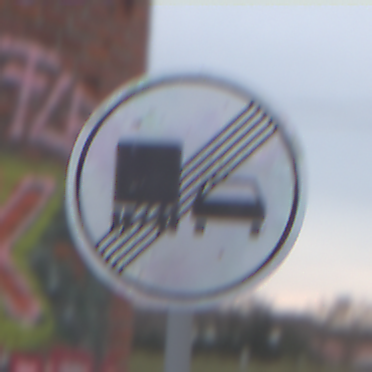
Verkehrszeichen: EndeUeberholverbotKraftfahrzeuge
Umgebung: Outdoor, Suburban
Tageszeit: MorningAfternoon
Wetter: Overcast
Licht: Natural
Jahreszeit: NotSpecified
Kontrast: LowContrast